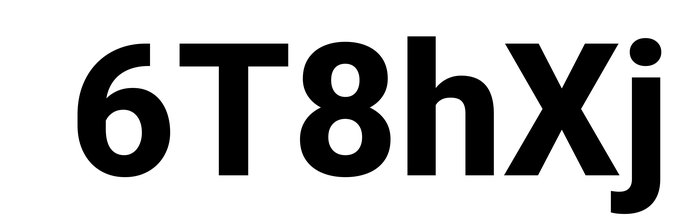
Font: Roboto_ExtraBold